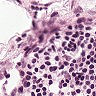
Metastatic tissue present: no